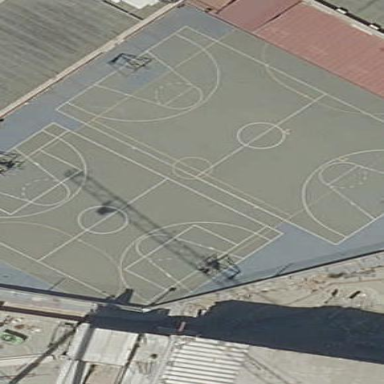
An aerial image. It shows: Basketball court on leisure land pitch.